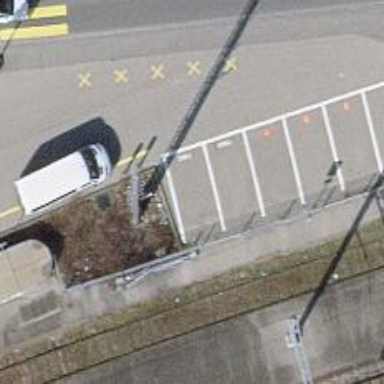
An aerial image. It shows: Communication mast tower.